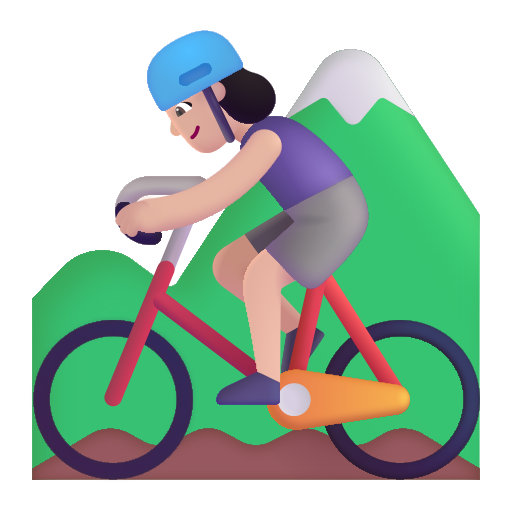
woman mountain biking color light